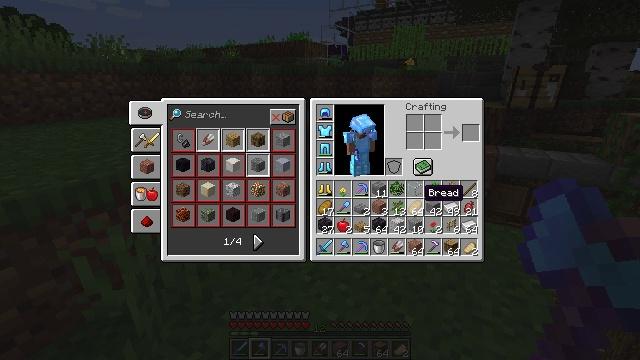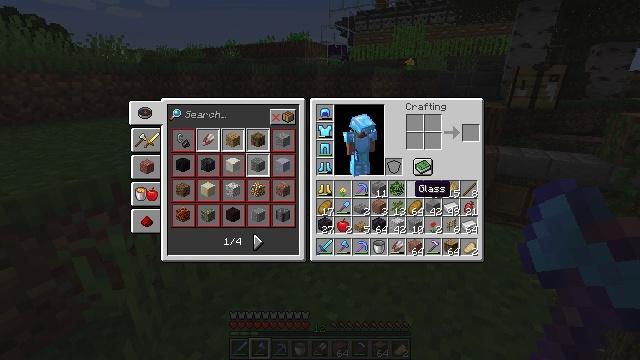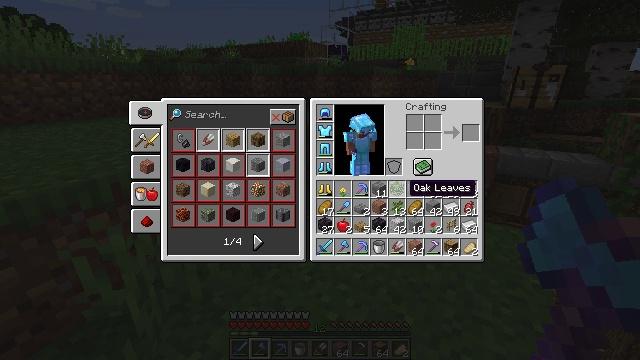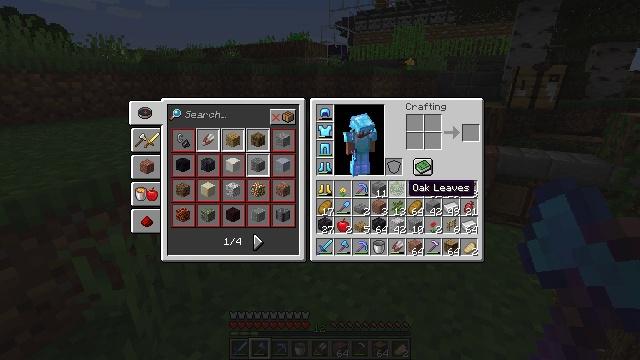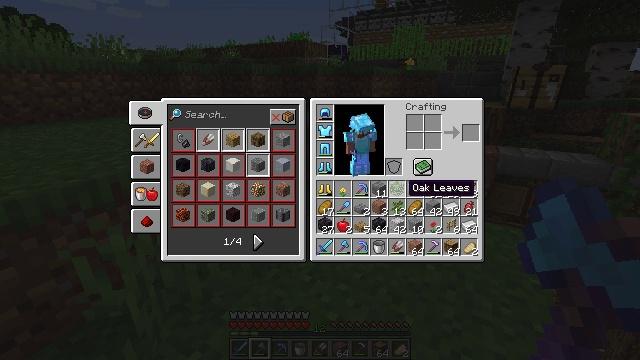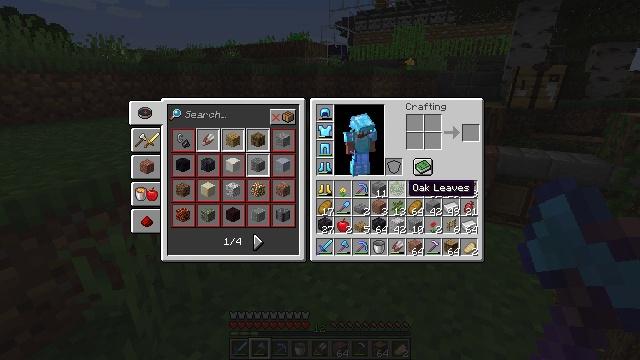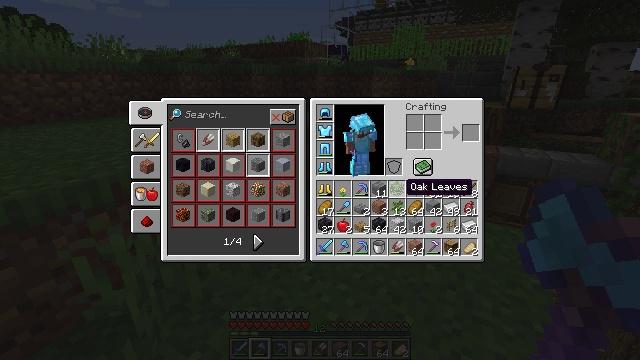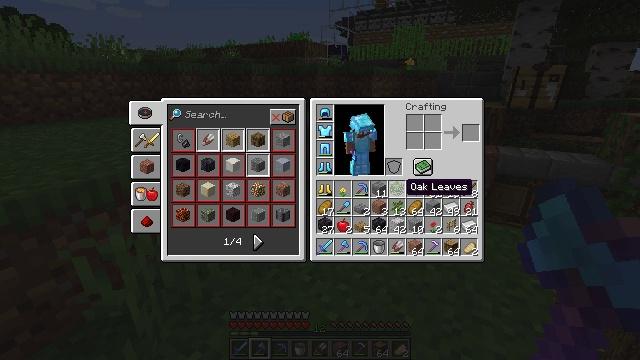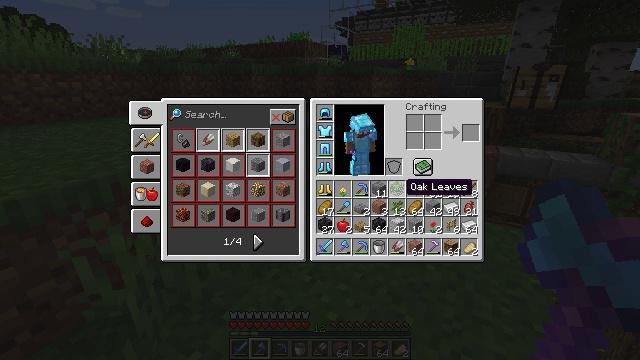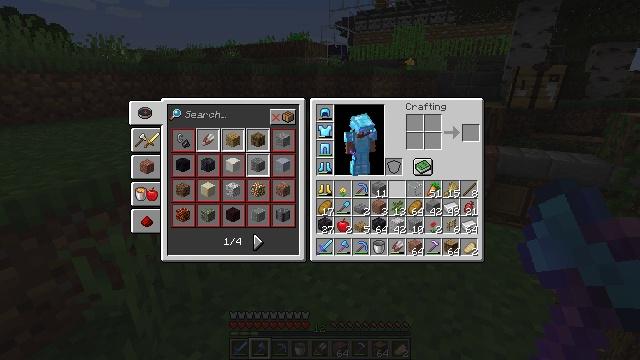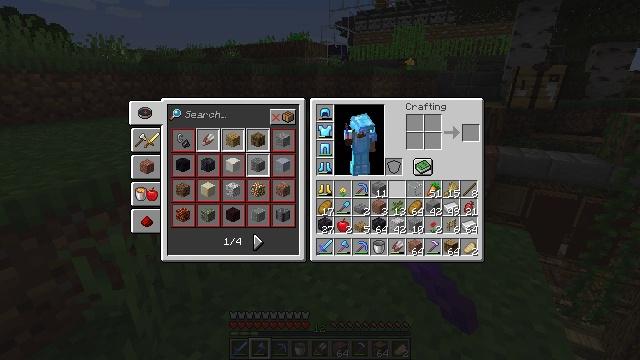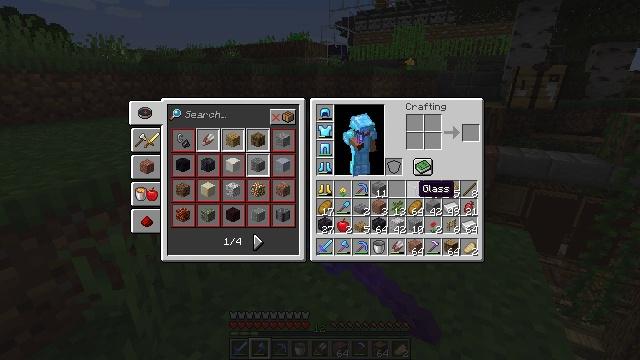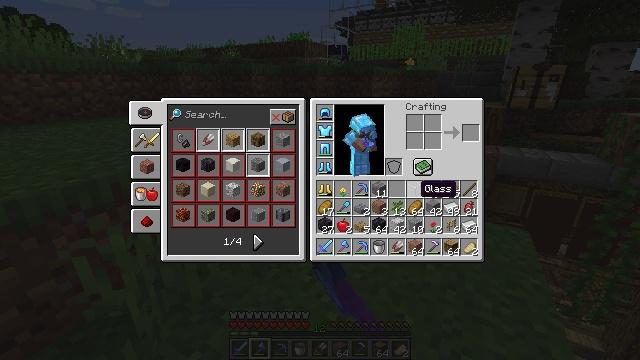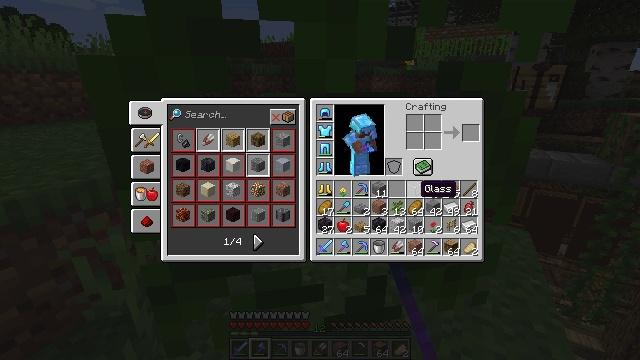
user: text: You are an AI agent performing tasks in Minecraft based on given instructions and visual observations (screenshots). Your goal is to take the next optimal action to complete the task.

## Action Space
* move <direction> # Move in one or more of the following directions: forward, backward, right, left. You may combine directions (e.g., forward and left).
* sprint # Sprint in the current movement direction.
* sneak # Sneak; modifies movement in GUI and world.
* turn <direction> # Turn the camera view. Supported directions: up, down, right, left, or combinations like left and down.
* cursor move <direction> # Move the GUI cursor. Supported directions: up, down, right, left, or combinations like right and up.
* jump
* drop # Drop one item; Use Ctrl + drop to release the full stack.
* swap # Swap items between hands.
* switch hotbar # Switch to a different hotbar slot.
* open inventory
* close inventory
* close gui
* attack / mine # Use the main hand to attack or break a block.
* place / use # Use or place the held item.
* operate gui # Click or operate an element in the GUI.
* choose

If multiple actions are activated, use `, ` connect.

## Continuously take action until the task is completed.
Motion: motion action
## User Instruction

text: Remove oak leaves from the inventory.
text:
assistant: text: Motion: cursor move left
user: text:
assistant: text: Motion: no_op
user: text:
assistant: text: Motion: no_op
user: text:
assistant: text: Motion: no_op
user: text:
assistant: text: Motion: no_op
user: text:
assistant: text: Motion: sprint
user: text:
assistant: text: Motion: sprint
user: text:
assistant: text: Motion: sprint
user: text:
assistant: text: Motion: sprint, drop
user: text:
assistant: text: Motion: sprint, drop
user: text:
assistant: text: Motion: sprint, cursor move right, drop
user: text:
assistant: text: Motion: sprint
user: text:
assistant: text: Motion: sprint
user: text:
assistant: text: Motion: sprint